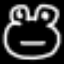
Label: frog